Question: Is it possible to emulate the screen size (for Chrome) by running chrome with some command line arguments (on Windows)?
Thanks,
Khachatur

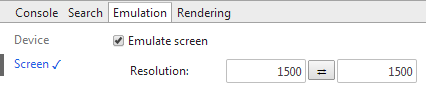
Answer: Here is the option ( i didn't test it )
"C:\Program Files (x86)\Google\Chrome\Application\chrome.exe" --window-size=640,480
here is the list of other command line for Chrome
<URL>